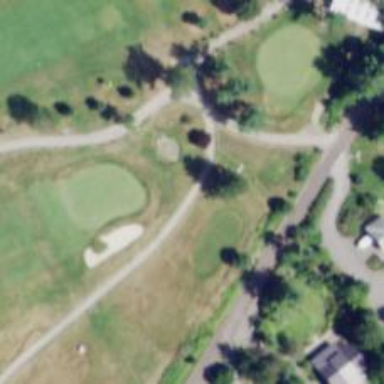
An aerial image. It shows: Service road used as golf cart path.